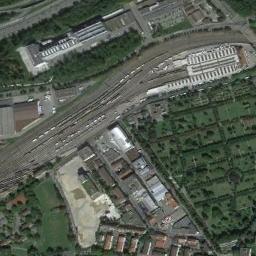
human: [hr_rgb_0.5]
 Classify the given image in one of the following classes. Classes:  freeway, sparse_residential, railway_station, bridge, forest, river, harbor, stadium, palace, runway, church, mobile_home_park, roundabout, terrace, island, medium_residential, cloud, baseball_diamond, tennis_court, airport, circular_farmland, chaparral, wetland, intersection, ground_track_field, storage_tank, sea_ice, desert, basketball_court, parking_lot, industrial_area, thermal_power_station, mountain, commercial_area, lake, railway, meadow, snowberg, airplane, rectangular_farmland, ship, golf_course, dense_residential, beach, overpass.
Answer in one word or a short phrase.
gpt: railway_station